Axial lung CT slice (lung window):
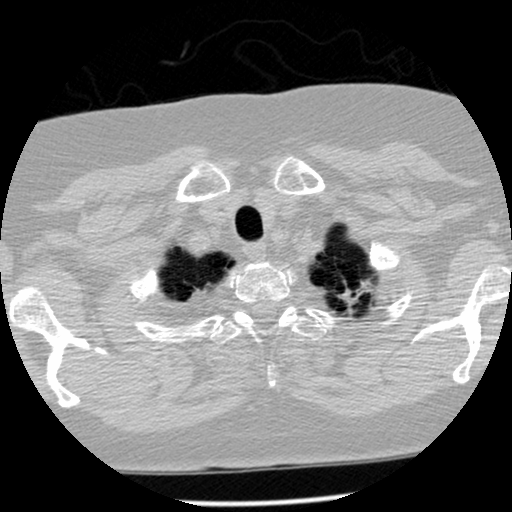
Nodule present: no